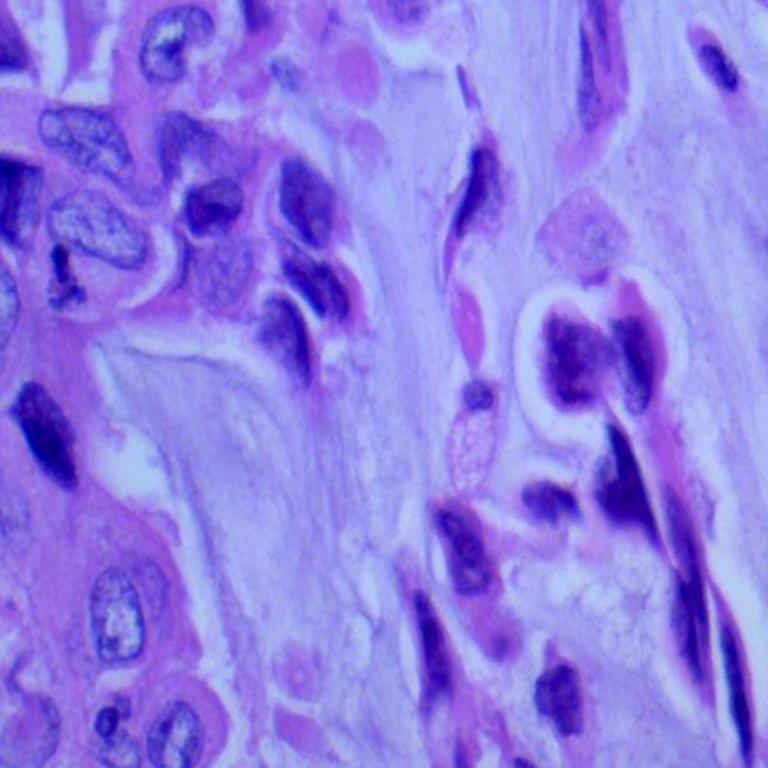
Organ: lung
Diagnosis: adenocarcinomas